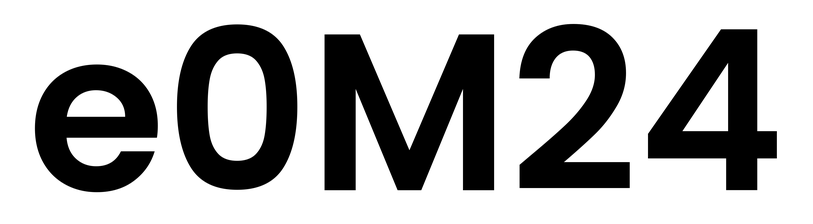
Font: Poppins-SemiBold